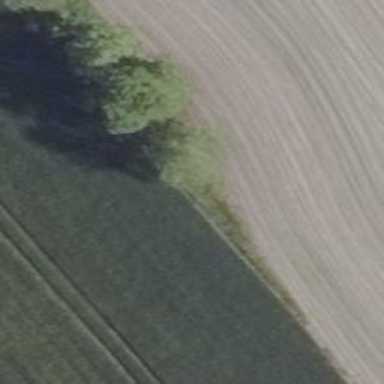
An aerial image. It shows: Row of trees in natural setting.